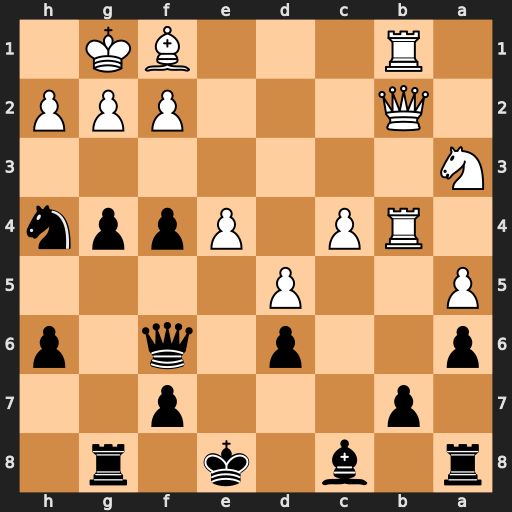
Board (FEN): r1b1k1r1/1p3p2/p2p1q1p/P2P4/1RP1Pppn/N7/1Q3PPP/1R3BK1
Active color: b
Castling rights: q
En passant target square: -
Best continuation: Nf3+ Kh1 Qh4